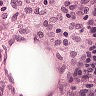
Metastatic tissue present: no